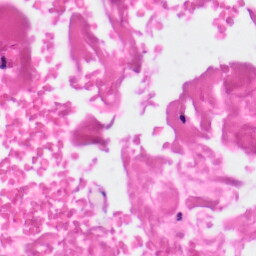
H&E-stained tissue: Skin